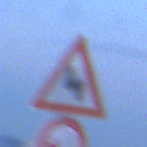
Verkehrszeichen: DoppelkurveZunaechstLinks
Zusatzzeichen unten: VerbotUeberholenEinspurigeFahrzeuge
Umgebung: Outdoor, Urban
Tageszeit: Dawn
Wetter: PartlyCloudy
Licht: Natural
Jahreszeit: NotSpecified
Kontrast: LowContrast